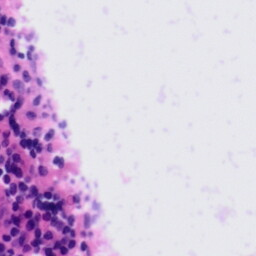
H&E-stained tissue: Tonsil